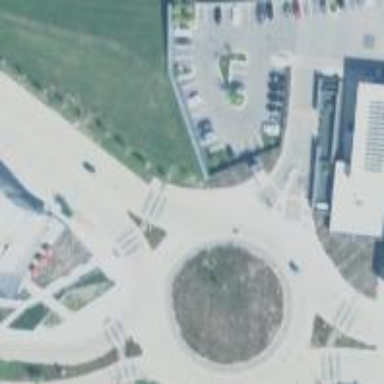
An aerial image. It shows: Tertiary road with asphalt surface leading to roundabout. There is separate sidewalk along the road.